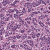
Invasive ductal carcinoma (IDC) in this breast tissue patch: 1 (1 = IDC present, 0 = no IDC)